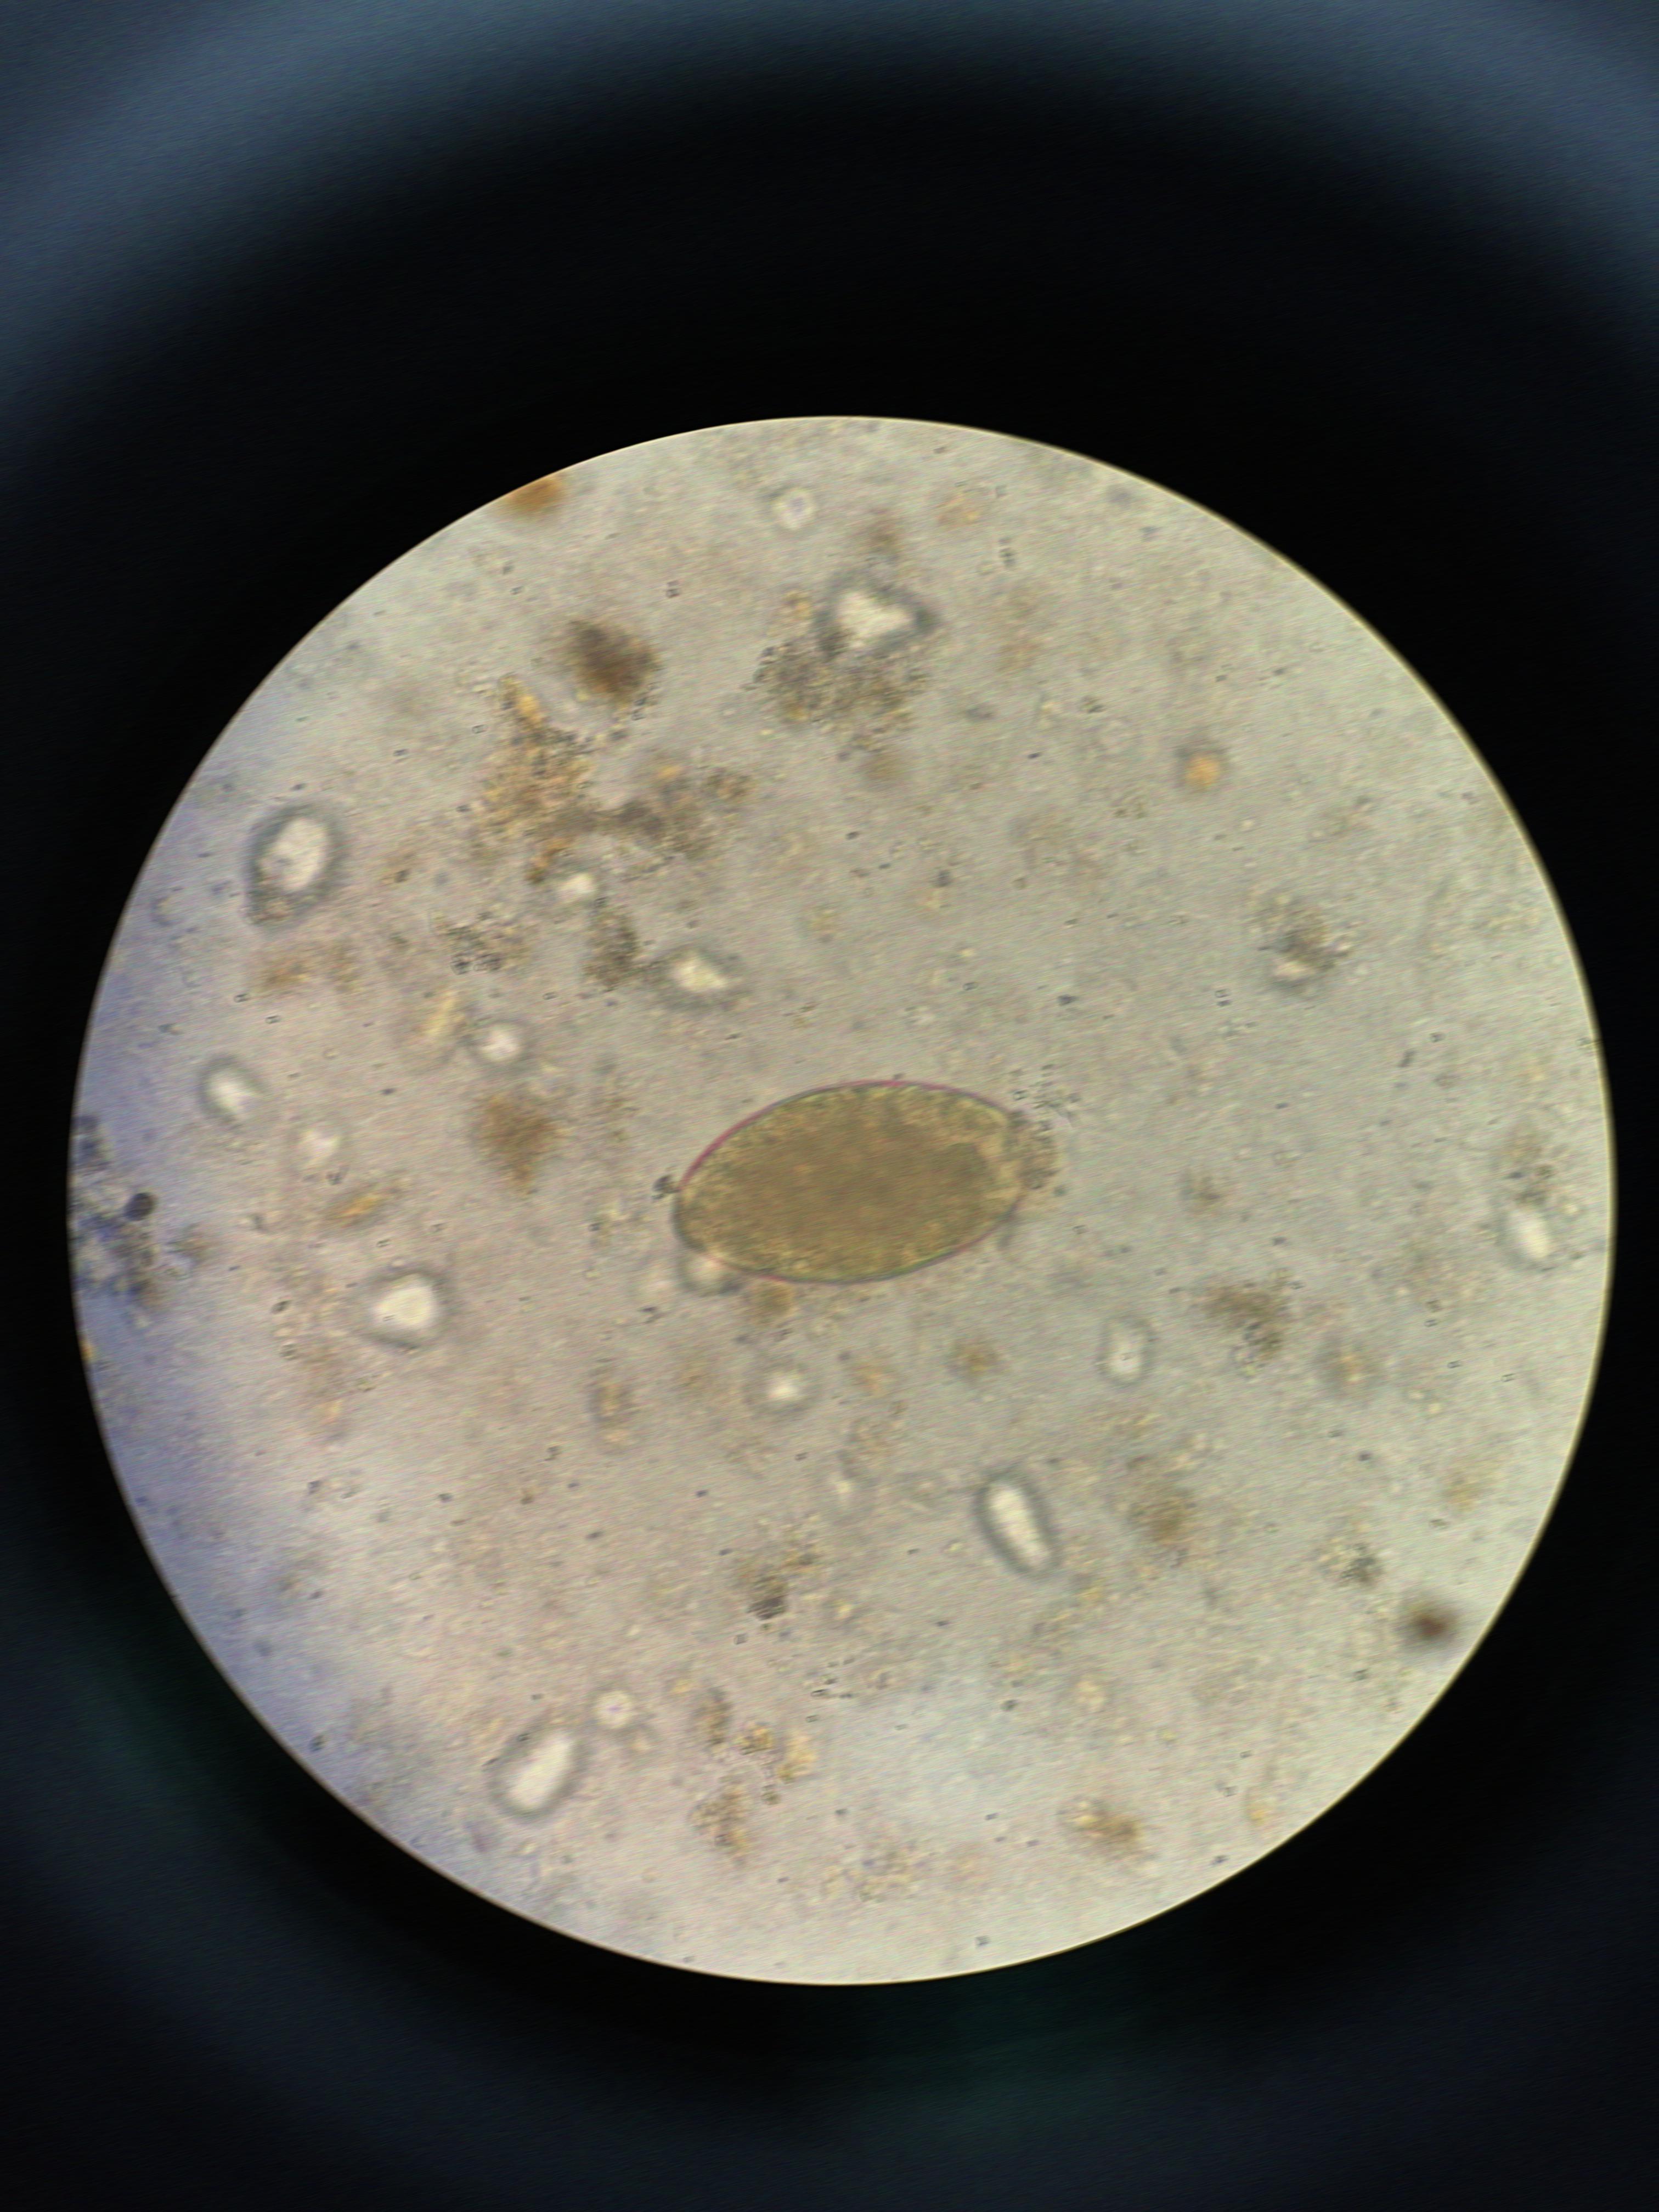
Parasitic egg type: Fasciolopsis buski